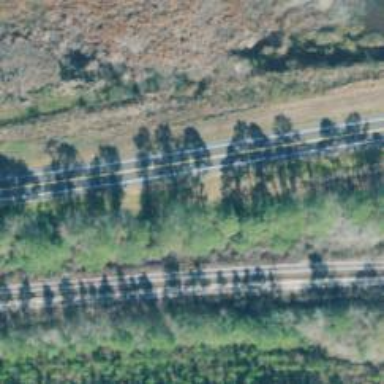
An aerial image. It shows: Abandoned road.